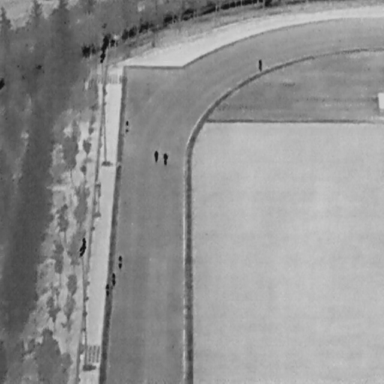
There are seven People in the infrared image.